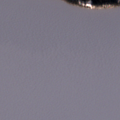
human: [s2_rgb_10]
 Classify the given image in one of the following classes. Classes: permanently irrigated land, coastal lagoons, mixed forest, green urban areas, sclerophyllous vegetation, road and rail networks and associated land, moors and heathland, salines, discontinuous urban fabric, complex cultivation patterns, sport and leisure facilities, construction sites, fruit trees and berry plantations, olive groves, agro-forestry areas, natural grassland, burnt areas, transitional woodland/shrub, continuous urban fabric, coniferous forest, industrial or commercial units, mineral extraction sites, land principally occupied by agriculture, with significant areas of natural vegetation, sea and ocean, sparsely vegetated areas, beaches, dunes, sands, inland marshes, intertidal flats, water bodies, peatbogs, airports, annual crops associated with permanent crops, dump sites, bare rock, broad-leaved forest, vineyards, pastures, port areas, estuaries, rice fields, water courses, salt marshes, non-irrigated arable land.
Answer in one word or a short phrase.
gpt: coniferous forest, water bodies